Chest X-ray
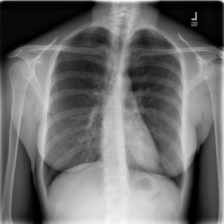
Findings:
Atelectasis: negative
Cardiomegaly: negative
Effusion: negative
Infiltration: negative
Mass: negative
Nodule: negative
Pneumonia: negative
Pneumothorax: negative
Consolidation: negative
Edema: negative
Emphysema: negative
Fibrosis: negative
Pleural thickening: negative
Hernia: negative